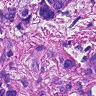
Metastatic tissue present: yes